I will show an image sequence of human cooking. I have annotated the images with numbered circles. Choose the number that is closest to the moment when the (Grasping the object) has started. You are a five-time world champion in this game. Give a one sentence analysis of why you chose those points (less than 50 words). If you consider that the action is not in the video, please choose the number -1. Provide your answer at the end in a json file of this format: {"points": []}
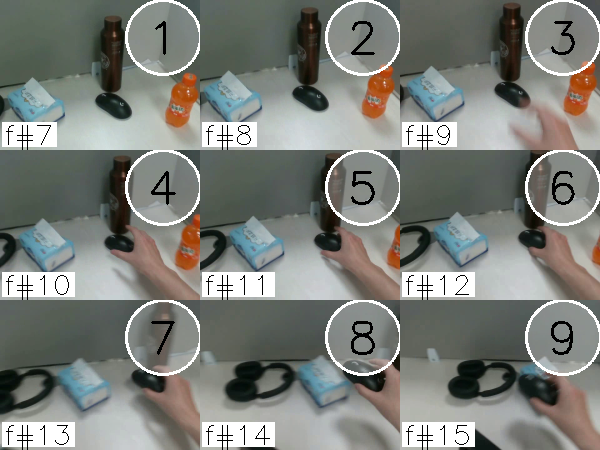
Frame 6 shows the clearest moment of hand-object contact.
{"points": [6]}